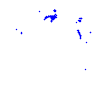
Particle: proton